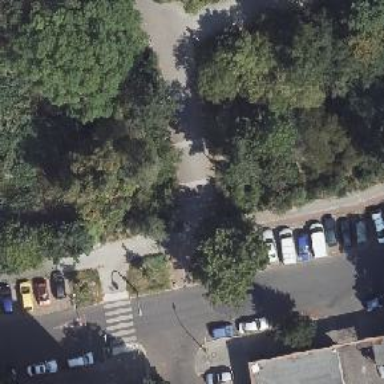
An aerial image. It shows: Cycle track with parking lane and kerb on the left side.